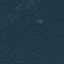
Label: Forest